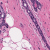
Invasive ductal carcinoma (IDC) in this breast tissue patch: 0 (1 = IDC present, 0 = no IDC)